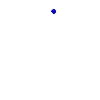
Particle: proton